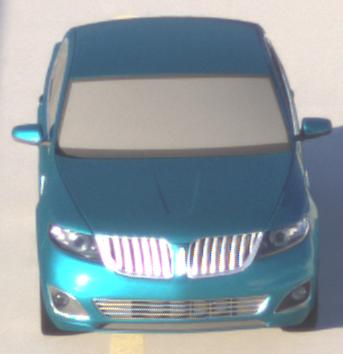
Make: Lincoln
Model: MKS
Detailed model: -
Model produced from: 2008
Model produced until: 2011
Doors: 4
Color: blue
Road condition: dry road
Daytime: sunrise or sunset
Contrast: high contrast